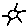
Label: sun